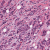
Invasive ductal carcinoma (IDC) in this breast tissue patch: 1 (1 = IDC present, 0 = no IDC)